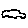
Label: car